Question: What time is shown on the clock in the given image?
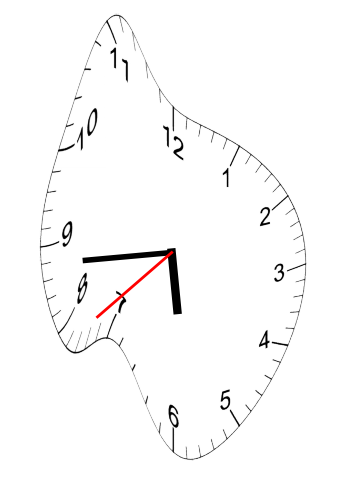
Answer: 05:43:38